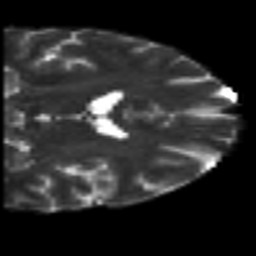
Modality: T2w
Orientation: coronal
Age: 28
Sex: male
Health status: healthy
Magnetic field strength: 3 T
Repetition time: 7 s
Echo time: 0.0926 s